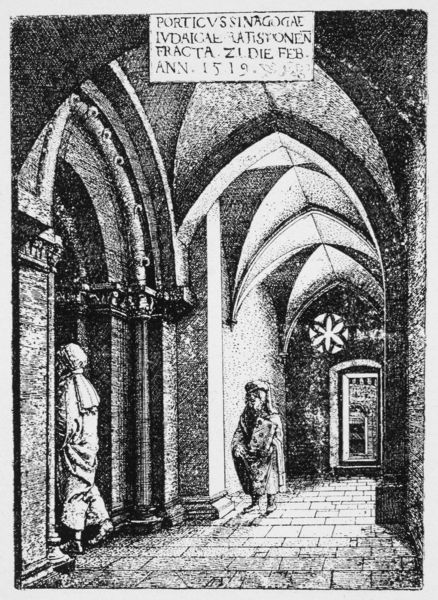
Titel: Die Vorhalle der Synagoge zu Regensburg
Künstler: Albrecht Altdorfer
Schlagwörter: mann, menschen, fenster, frau, männer, säulen, tür, zeichnung, schleier, stein, boden, mantel, personen, gotik, schrift, bogen, pflaster, türen, grafik, türe, innenansicht, tor, gang, gewölbe, buch, kloster, druck, schwarzweiss, radierung, stich, seite, flur, kathedrale, portal, pforte, gotisch, spitzbogen, porticus, steinfussboden, quadratisch, kreuzgang, latein, synagoge, stocj, pflster, kreuzgabg, 1915, rosettte